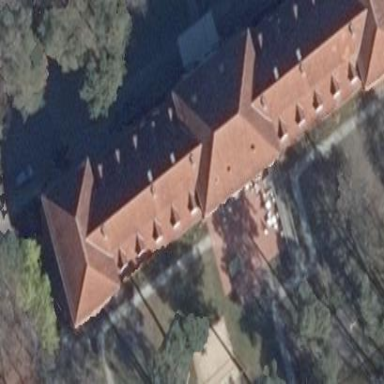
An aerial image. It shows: Building.